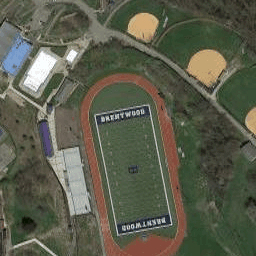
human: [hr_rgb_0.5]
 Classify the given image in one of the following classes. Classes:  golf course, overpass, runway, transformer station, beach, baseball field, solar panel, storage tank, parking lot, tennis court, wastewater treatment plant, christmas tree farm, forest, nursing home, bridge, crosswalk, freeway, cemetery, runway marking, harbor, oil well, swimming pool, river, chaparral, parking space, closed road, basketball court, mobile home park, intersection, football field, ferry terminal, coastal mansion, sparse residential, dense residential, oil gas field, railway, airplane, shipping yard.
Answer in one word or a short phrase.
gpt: football field